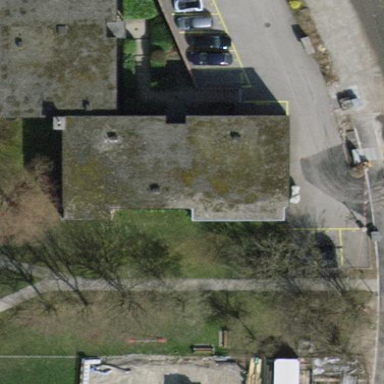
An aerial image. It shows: Building with apartments and flat roof.